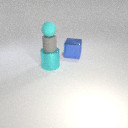
large blue metal cube behind large cyan metal cylinder